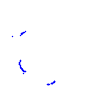
Particle: kaon